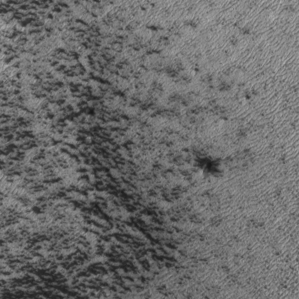
Label: frost